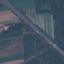
Land use / land cover: Highway